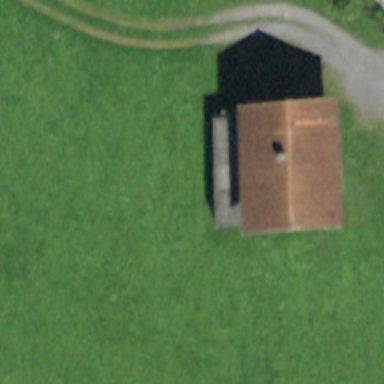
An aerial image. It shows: Farm with farmyard.